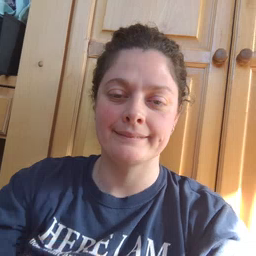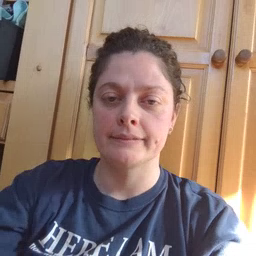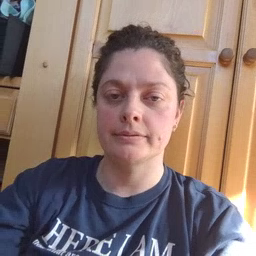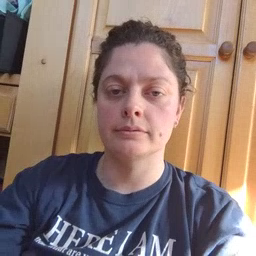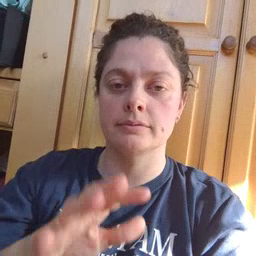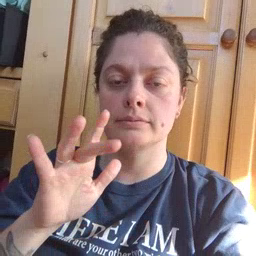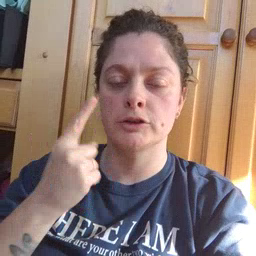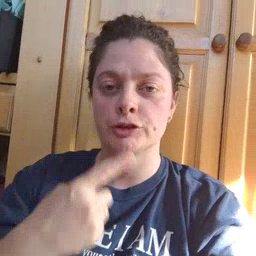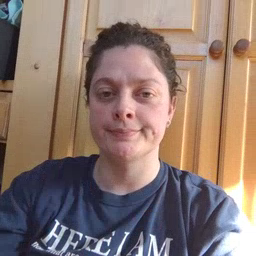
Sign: first